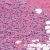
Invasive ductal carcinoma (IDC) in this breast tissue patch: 0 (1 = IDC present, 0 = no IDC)